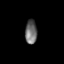
Tissue: skin
Cell type: Epithelial cells
Senescence score: 0.2744
Nuclear area (px): 279
Mean DAPI intensity: 107.692